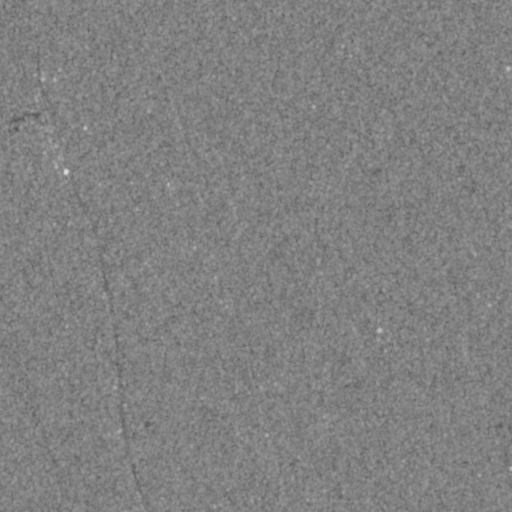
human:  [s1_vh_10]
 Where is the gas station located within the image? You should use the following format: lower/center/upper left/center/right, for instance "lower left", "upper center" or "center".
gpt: The gas station is located in the upper left of the image.
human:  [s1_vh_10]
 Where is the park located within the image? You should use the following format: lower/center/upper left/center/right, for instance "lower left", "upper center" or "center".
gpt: The park is located in the lower right of the image.
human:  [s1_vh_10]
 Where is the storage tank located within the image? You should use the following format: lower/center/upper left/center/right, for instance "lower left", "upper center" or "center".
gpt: The storage tank is located in the upper left of the image.
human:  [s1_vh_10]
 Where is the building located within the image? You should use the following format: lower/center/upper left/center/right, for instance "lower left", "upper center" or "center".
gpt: There is no building in the image.

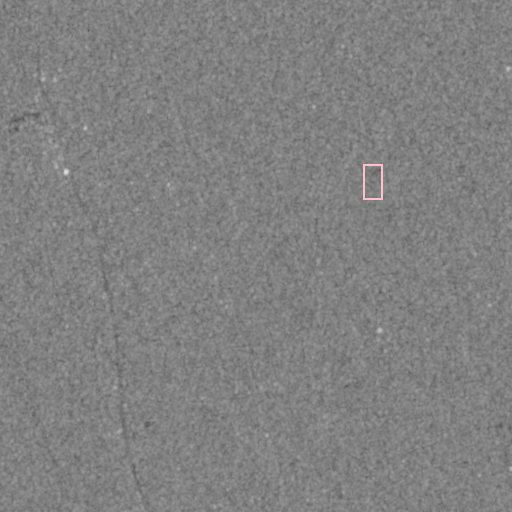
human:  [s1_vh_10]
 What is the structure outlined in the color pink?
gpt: The structure outlined in pink is a crop field.
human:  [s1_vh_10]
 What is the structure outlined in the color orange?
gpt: There is no orange outline.